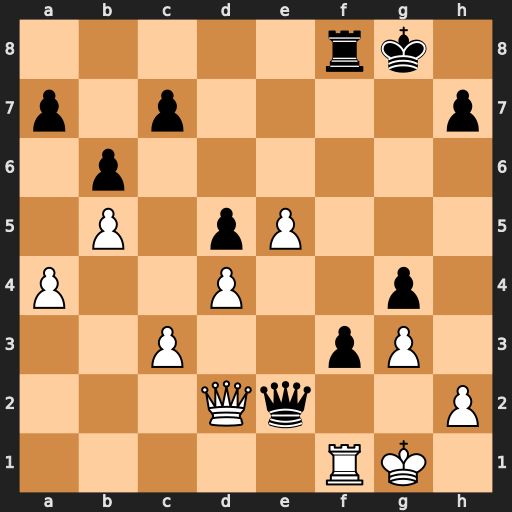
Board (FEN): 5rk1/p1p4p/1p6/1P1pP3/P2P2p1/2P2pP1/3Qq2P/5RK1
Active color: w
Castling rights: -
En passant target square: -
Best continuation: Qxe2 fxe2 Rxf8+ Kxf8 Kf2